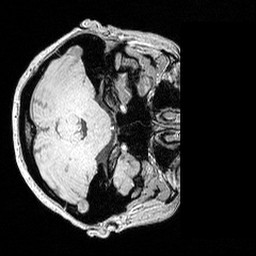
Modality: MP2RAGE
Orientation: axial
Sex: female
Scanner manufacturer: siemens
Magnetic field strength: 3 T
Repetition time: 5 s
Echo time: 0.00292 s